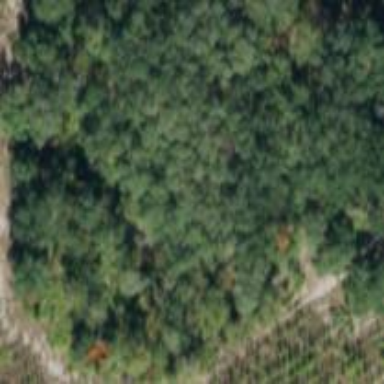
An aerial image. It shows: Mixed leaf woodland.